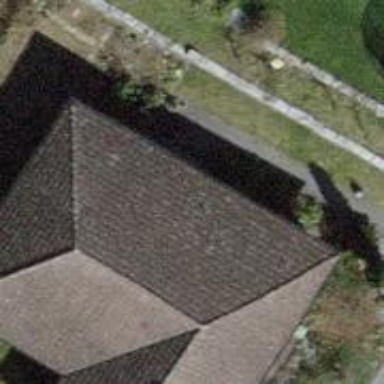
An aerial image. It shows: Building with tile roof.